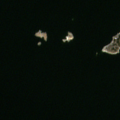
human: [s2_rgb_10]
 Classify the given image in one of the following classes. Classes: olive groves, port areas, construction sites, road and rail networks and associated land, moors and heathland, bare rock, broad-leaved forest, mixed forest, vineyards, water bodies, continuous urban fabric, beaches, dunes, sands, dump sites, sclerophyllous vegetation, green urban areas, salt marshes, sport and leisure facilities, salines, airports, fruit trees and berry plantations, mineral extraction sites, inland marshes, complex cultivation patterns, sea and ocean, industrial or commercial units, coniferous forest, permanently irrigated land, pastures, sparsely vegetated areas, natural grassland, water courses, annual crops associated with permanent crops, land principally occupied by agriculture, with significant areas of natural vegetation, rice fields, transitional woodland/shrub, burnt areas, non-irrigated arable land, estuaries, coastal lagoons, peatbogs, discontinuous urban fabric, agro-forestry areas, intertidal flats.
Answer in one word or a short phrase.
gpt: sea and ocean